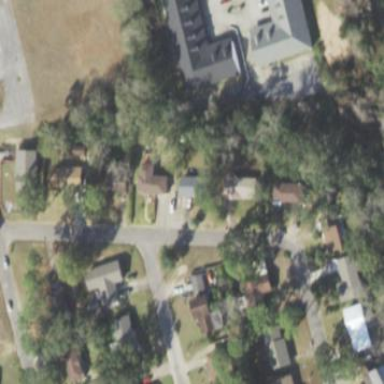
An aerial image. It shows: Single-family residential area.